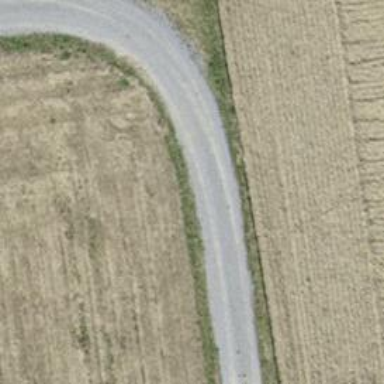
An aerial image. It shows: Gravel track of grade3 type.